Interaction volume radius: 5 \u00c5
Interaction volume height: 25 \u00c5
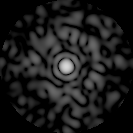
Disorder parameter: 0.8458